Question: Is there a way with CSS and HTML or any javascript lib like jquery or angular i can reduce the width of the scrollbar. I am using IE 10

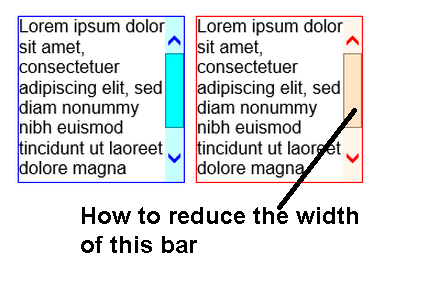
Answer: You can either use plugin or own css jquery for this to do so.
the easiest way is to download the plugin ?
<URL>
i hope it solved your problem .